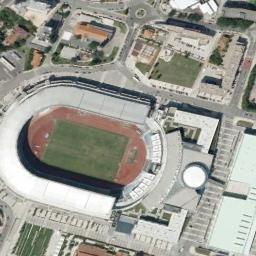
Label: stadium